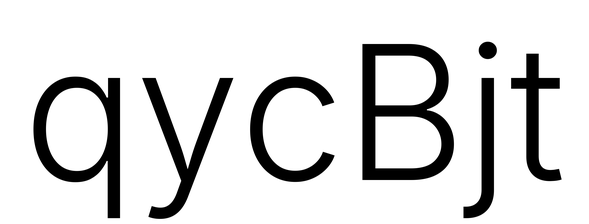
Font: Inter_Light